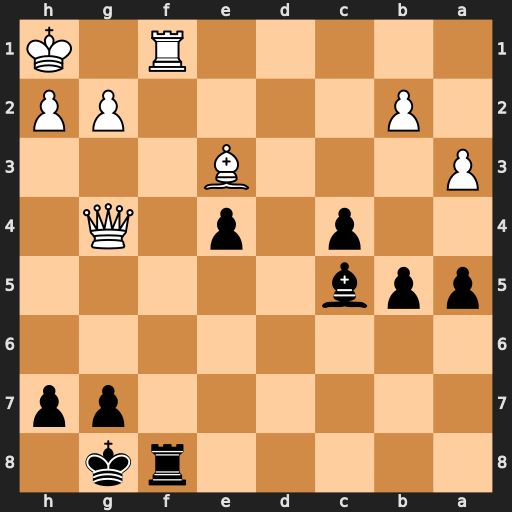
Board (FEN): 5rk1/6pp/8/ppb5/2p1p1Q1/P3B3/1P4PP/5R1K
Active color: b
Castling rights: -
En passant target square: -
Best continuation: Rxf1+ Bg1 Rxg1#